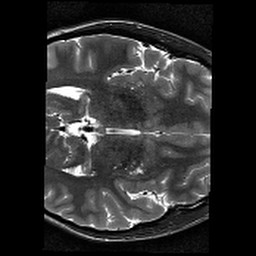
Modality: T2w
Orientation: axial